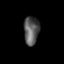
Tissue: prostate
Cell type: NK cells
Senescence score: 0.7703
Nuclear area (px): 427
Mean DAPI intensity: 88.206